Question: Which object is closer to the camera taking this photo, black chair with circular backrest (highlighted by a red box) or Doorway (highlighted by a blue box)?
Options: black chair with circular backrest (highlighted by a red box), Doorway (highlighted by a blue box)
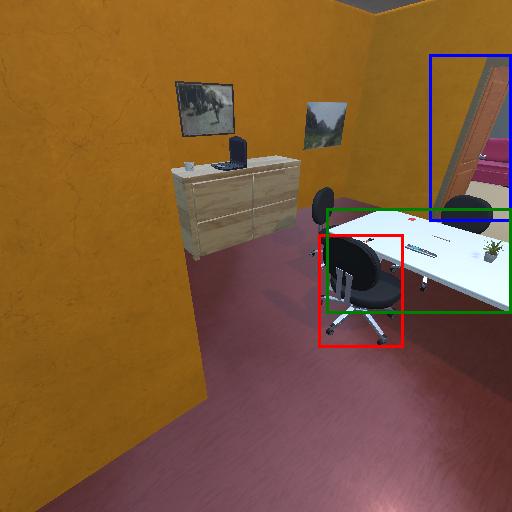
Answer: black chair with circular backrest (highlighted by a red box)